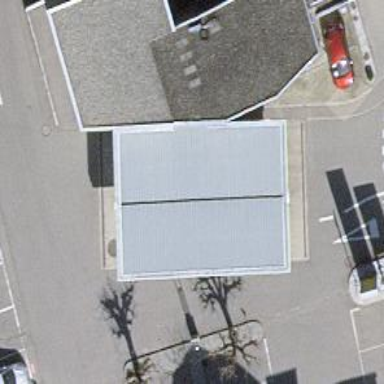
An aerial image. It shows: Fuel station.